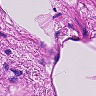
Metastatic tissue present: no